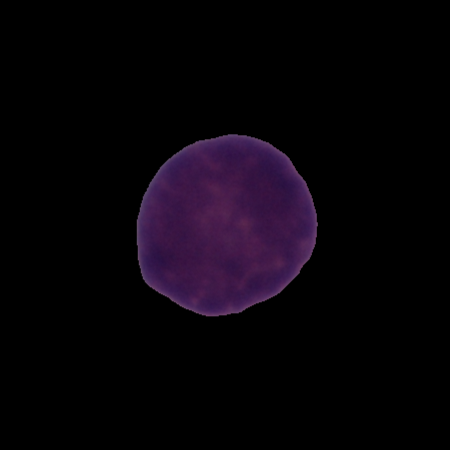
Label: healthy